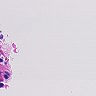
Metastatic tissue present: no